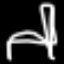
Label: chair